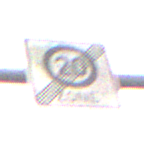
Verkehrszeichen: EndeZone20
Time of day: MorningAfternoon
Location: Outdoor (Nature)
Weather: Overcast
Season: NotSpecified
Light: Natural